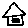
Label: house